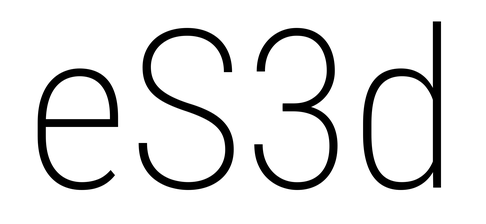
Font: Roboto_Condensed_ExtraLight